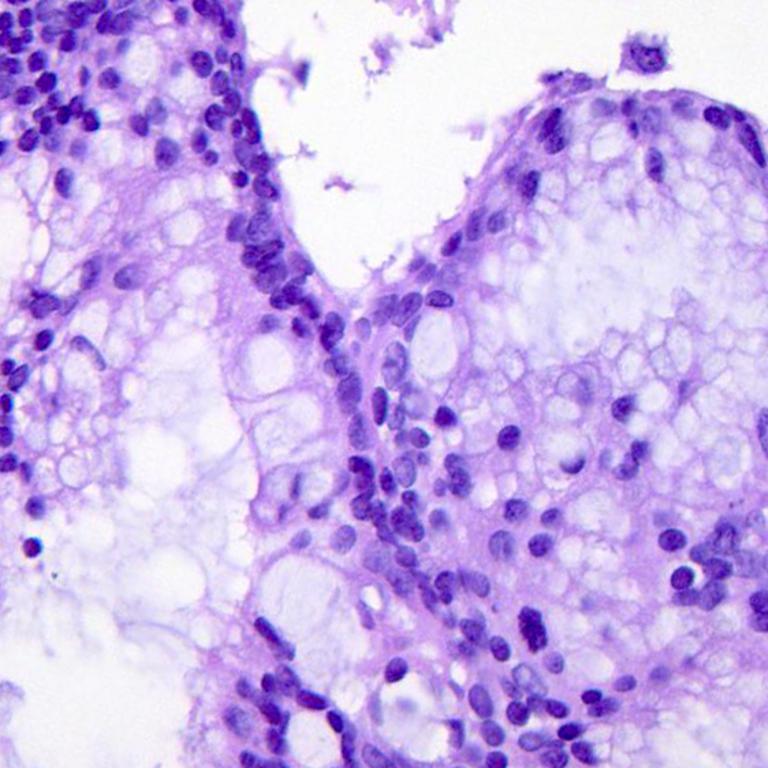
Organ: colon
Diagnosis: adenocarcinomas